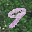
Label: 9